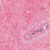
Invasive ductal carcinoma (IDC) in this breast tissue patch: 0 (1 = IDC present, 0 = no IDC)